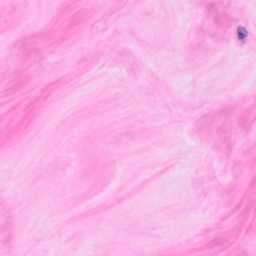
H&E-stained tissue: Breast